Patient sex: F
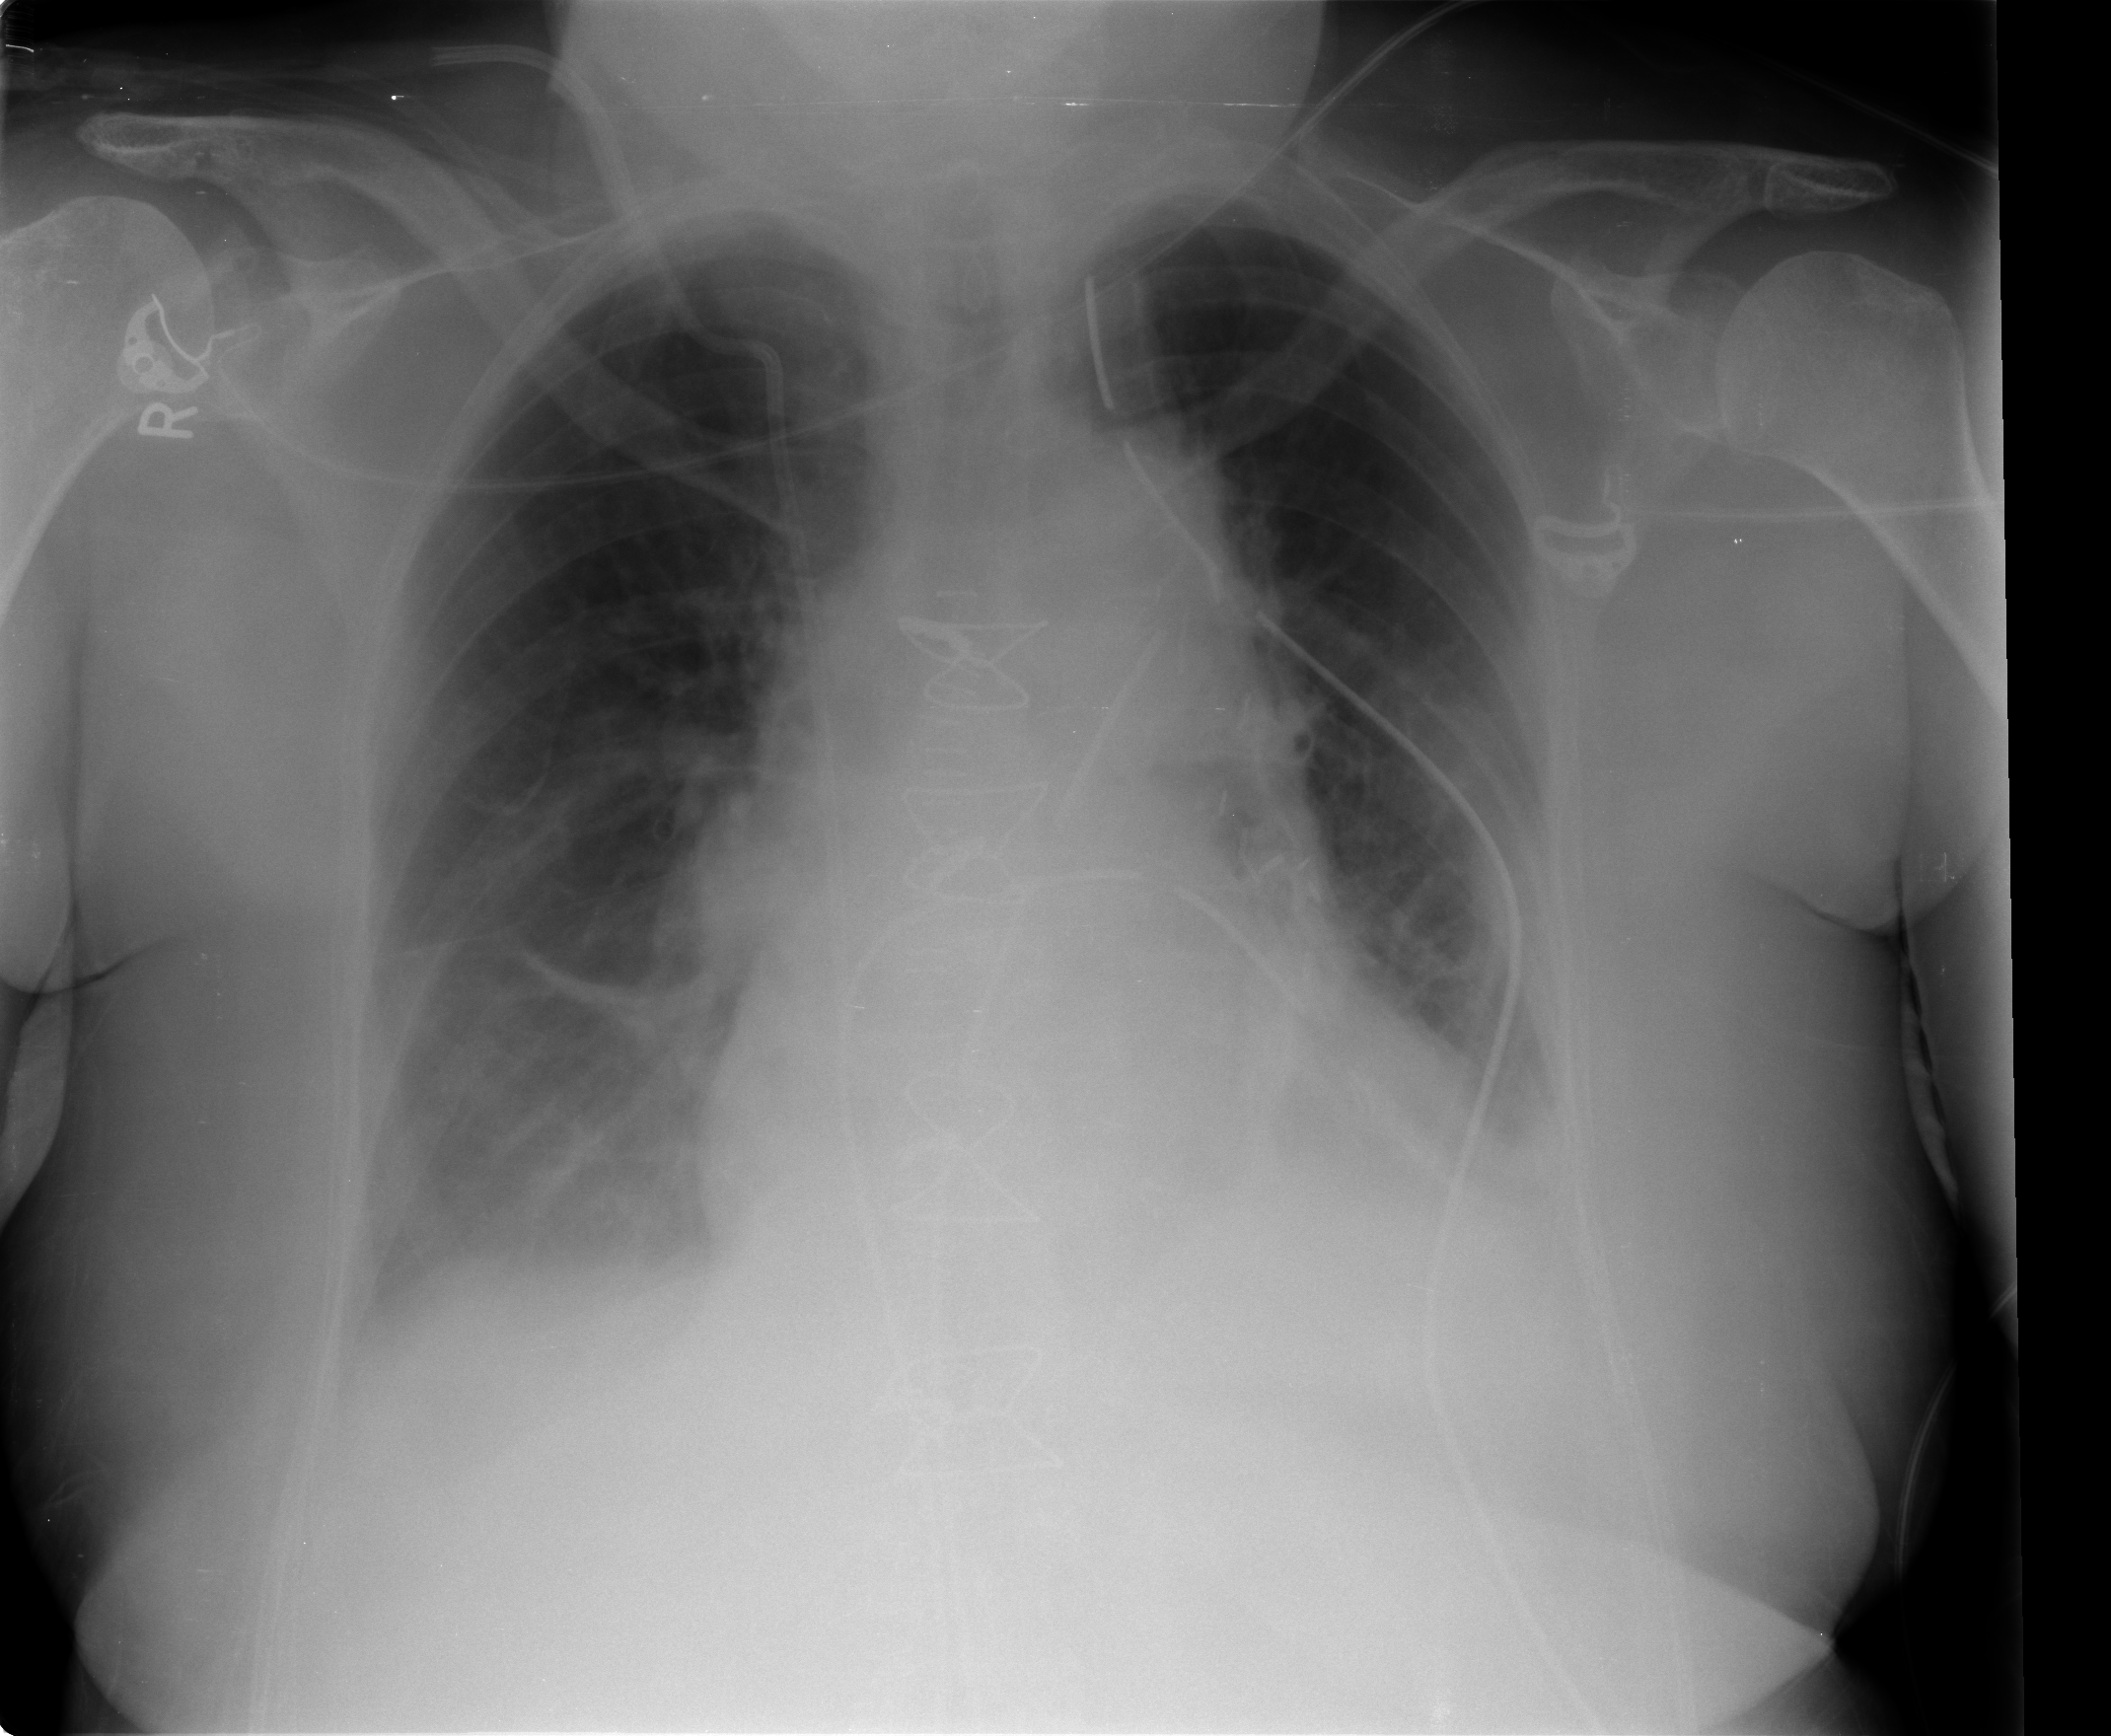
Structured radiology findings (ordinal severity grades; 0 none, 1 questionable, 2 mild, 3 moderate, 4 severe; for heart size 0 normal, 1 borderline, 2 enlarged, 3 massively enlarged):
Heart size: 2
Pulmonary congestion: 2
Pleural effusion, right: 2
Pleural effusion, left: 2
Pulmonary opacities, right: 1
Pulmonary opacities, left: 1
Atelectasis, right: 2
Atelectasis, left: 2